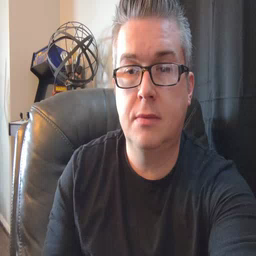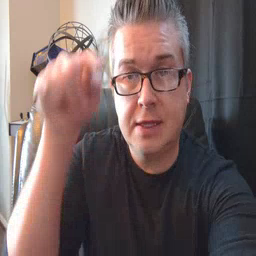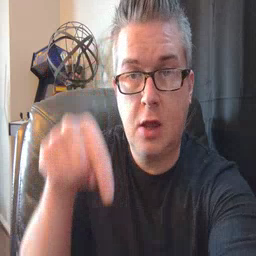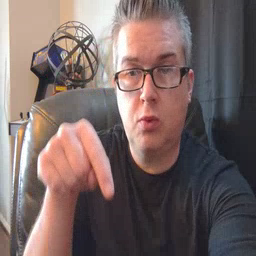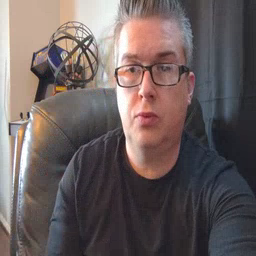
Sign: down